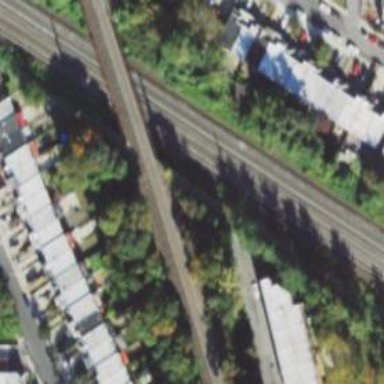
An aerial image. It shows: Electrified rail for trains.